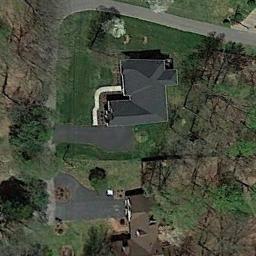
Label: residential